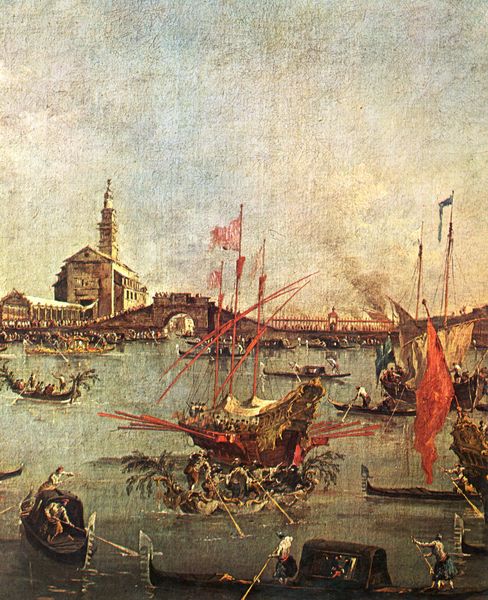
Titel: Bucintoro in San Nicolò di Lodo
Künstler: Francesco de' Guardi
Standort: Paris
Institution: Musée du Louvre
Schlagwörter: angriff, blau, feuer, gemälde, himmel, kampf, meer, wasser, weiß, wolken, fluss, kirchturm, landschaft, menschen, see, stadt, braun, grau, hell, hintergrund, licht, männer, gebäude, haus, rot, fest, feier, öl, gräser, häuser, spiegelung, brücke, gewässer, kanal, kirche, qualm, rauch, sonne, pflanzen, boot, boote, paddel, ruder, turm, schiff, schiffe, segel, fahnen, italien, venedig, fahne, fischer, flagge, mast, schiffer, segelschiff, zug, nebel, figuren, hafen, masten, ölgemälde, brand, krieg, schlacht, blue, church, könig, men, people, red, white, black, gold, ruderer, rudern, brown, wooden, halle, stadtansicht, stangen, palast, seufzerbrücke, dom, wimpel, regatta, wood, smoke, cloud, clouds, man, sky, boat, building, lake, ocean, sea, ship, water, tower, lanzen, prozession, balu, flaggen, ankunft, flotte, river, castle, karneval, anlegestelle, boats, sailors, flag, bridge, campanile, lagune, angler, italy, capriccio, fischen, flags, durchfahrt, seeschlacht, buildings, venice, staken, canale grande, vendig, fischfang, gondel, gondeln, gondoliere, gondolieri, markusplatz, harbour, war, barke, crucifix, galeere, ships, spire, paddles, port, kriegsschiff, barkasse, rialto, sailing, row, gondolen, padeln, vendedig, blood, guardi, fondolieri, gallere, schiff bott, rowing, air, canal, gondola, gondolas, slaves, barge, oars, fanhen, masts, veduta, hull, navy, lue, gemälde schiff, gondolier, seaport, gondoliers, зщке, fahnee